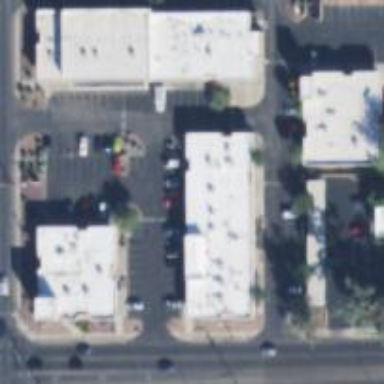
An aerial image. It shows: Parking space.